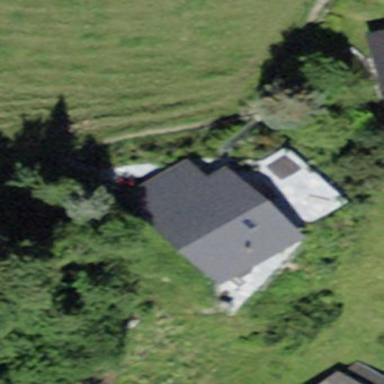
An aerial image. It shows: Detached building.